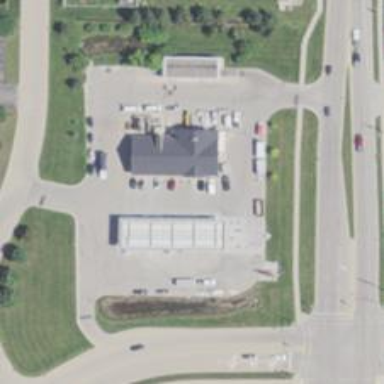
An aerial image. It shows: Convenience shop.